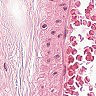
Metastatic tissue present: no